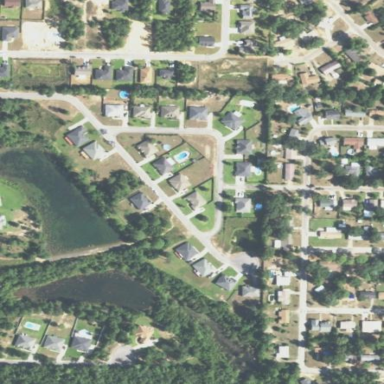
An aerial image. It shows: Residential area consisting of single-family homes.